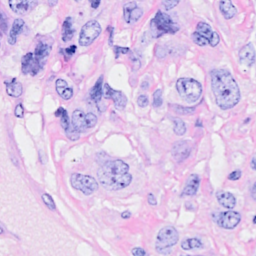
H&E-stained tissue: Breast